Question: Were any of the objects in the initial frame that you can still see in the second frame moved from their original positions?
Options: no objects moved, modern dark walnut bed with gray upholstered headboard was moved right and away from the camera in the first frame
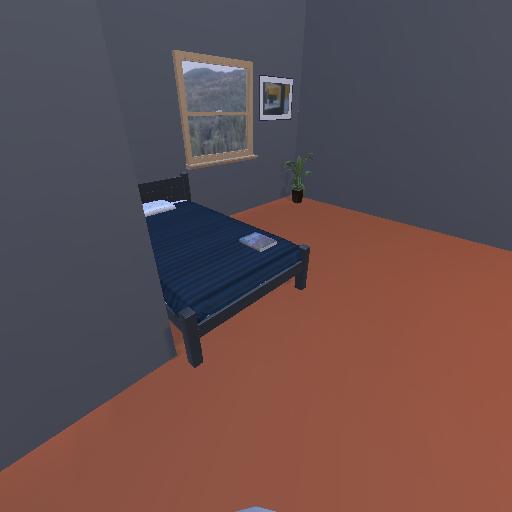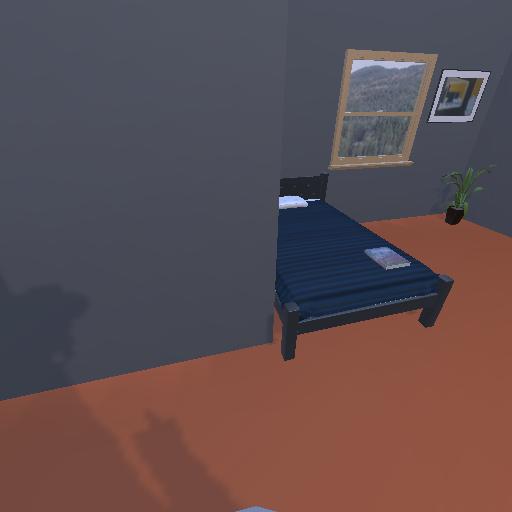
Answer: no objects moved